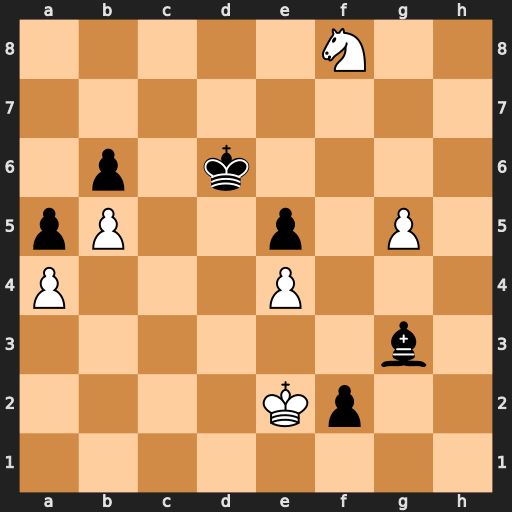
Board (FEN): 5N2/8/1p1k4/pP2p1P1/P3P3/6b1/4Kp2/8
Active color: w
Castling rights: -
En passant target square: -
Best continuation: g6 f1=Q+ Kxf1